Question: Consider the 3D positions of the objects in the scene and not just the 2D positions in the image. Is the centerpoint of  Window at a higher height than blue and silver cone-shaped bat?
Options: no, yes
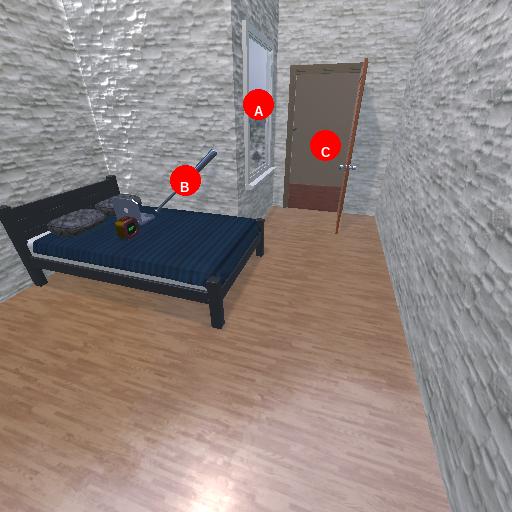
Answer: no